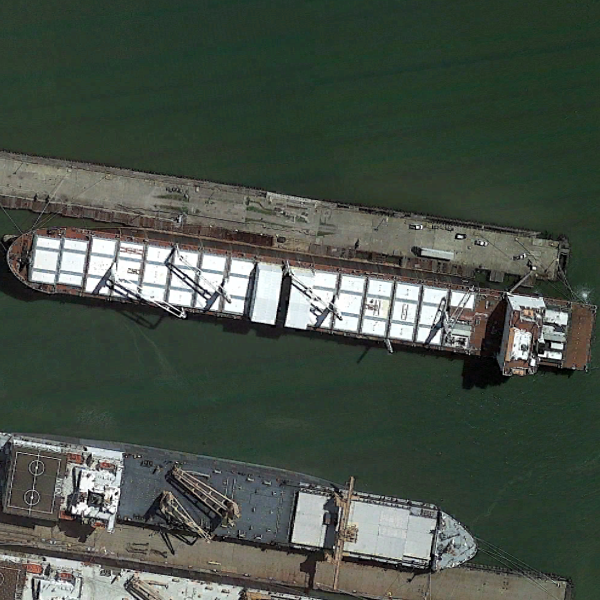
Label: Cargo_ship